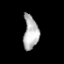
Tissue: prostate
Cell type: Endothelial cells
Senescence score: 0.6942
Nuclear area (px): 506
Mean DAPI intensity: 178.439